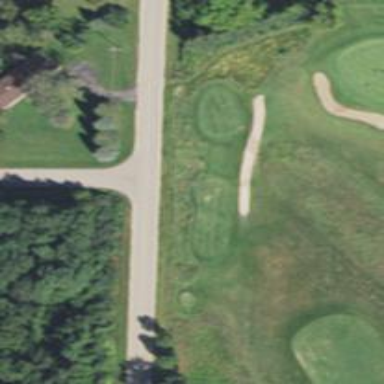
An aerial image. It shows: Path for both roads and golfers.